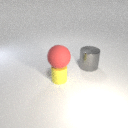
small yellow rubber cylinder below large red rubber sphere